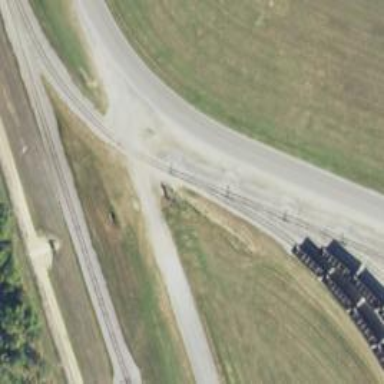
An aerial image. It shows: Level crossing along the railway.